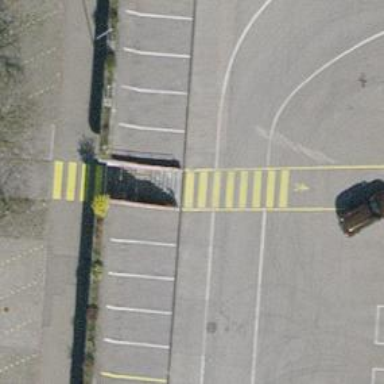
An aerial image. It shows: Parking area with zebra crossing.